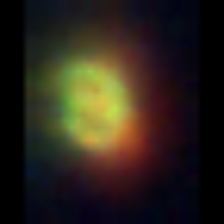
Taxon: NanoPlankton
Group: Other